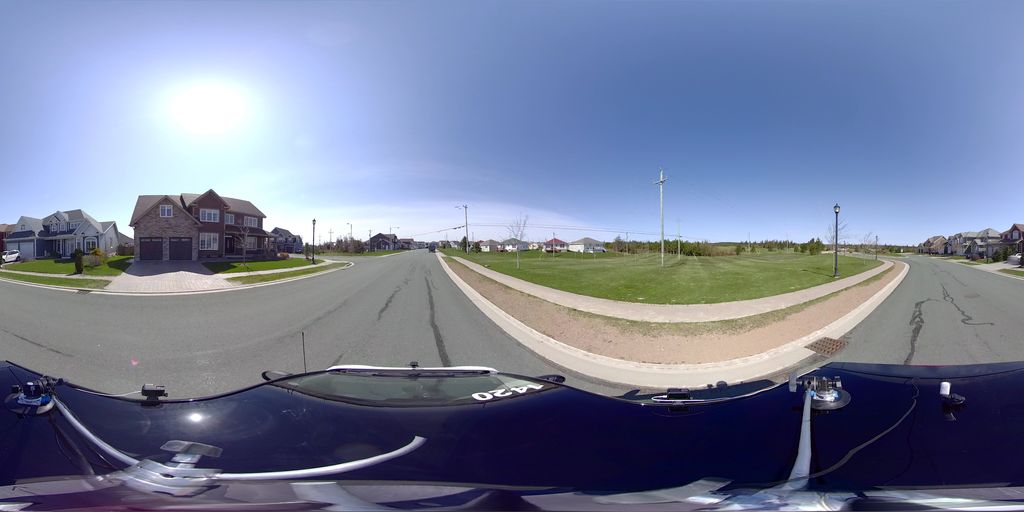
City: st_johns